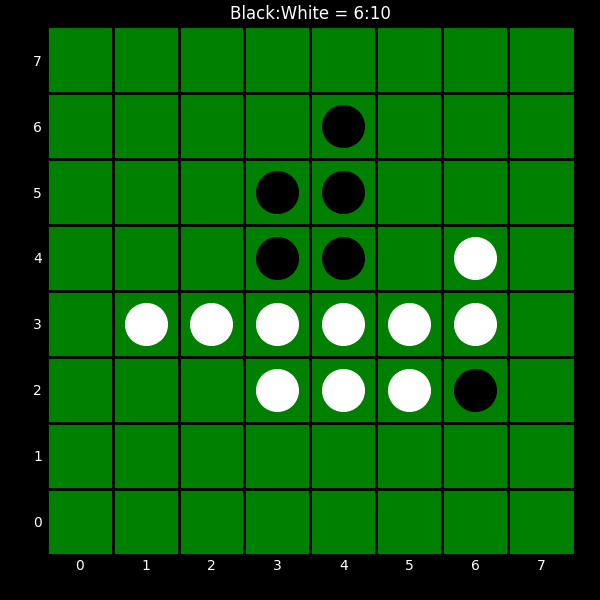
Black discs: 6
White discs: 10